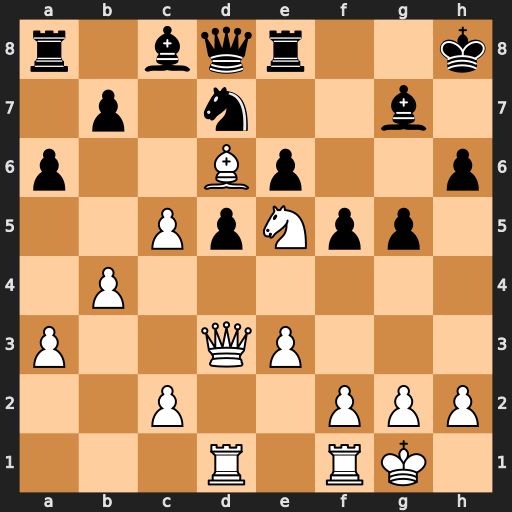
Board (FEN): r1bqr2k/1p1n2b1/p2Bp2p/2PpNpp1/1P6/P2QP3/2P2PPP/3R1RK1
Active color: w
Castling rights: -
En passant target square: -
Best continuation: Nf7+ Kh7 Nxd8